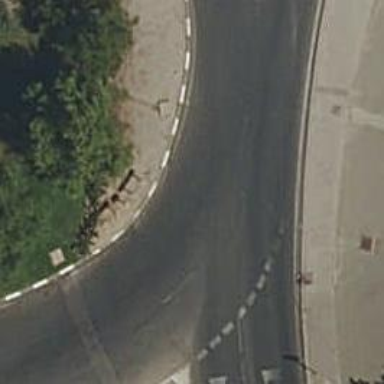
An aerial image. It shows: Tertiary road with asphalt surface leading to roundabout junction.